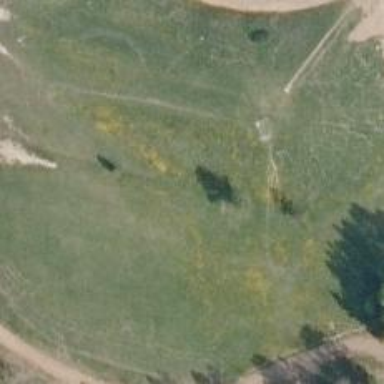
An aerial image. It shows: Disc golf course for leisure activity.